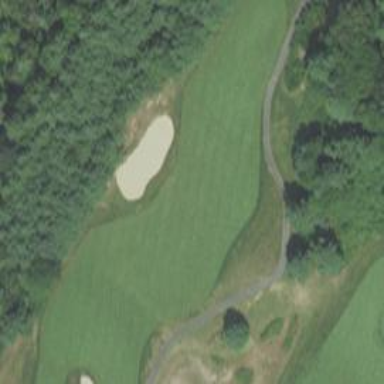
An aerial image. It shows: View of golf hole.